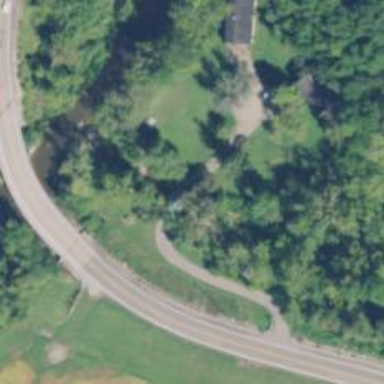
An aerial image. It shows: Covered driveway bridge.